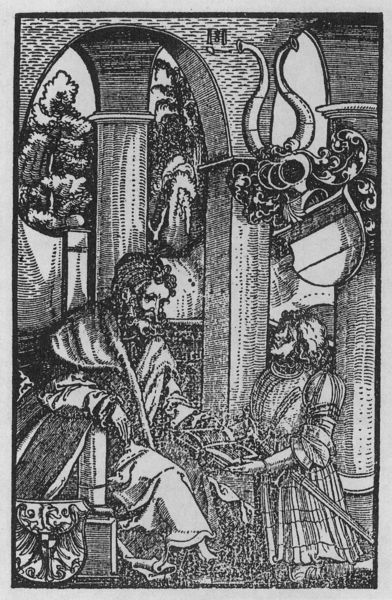
Titel: Johann von Leonrodt zeigt sein Buch Markgraf Friedrich IV von Ansbach und Kulmbach-Bayreuth
Künstler: Hans Schäufelein
Institution: (Seriendruck)
Schlagwörter: adler, baum, blätter, flügel, himmel, laub, mann, weiß, wolken, bäume, landschaft, sitzen, fenster, grau, haar, holz, männer, pfeiler, schwarz, stuhl, stützen, szene, säule, säulen, zeichen, zeichnung, ausblick, gebäude, herren, alt, bart, jung, mütze, architektur, diener, kragen, pelz, steine, herr, horn, innenraum, kirche, gewand, interieur, mantel, sessel, sitzend, locken, renaissance, holzschnitt, bogen, zwei, grafik, graphik, füsse, saal, joche, arch, arches, architecture, audience, chair, column, columns, hat, king, könig, men, palace, pillow, pillows, religious, robes, soldier, sword, thron, throne, white, bench, black, dark, france, gray, grey, hair, nose, old, robe, seated, sit, sitting, symbolism, woman, print, servant, perspective, knie, bögen, schild, gewölbe, knabe, buch, durchblick, druck, druckgraphik, druckgrafik, hochdruck, schraffur, schwarz weiß, holzstich, stich, schwert, woodcut, knien, degen, herrscher, ritter, rüstung, kapitelle, gemäuer, rustika, wappen, jüngling, seiten, anbieten, greek, man, roman, tree, knieend, kniend, knieen, building, german, trees, armor, armour, boy, child, helmet, knight, male, hörner, her, drawing, kupferstich, black and white, decoration, castle, shadow, coat, etching, illustration, sketch, beard, eagle, scene, marble, reading, outside, gehörn, human, arc, square, stifter, engraving, pencil, england, tiefdruck, medieval, religion, coat of arms, crest, seal, shield, book, learning, shading, horns, lithograph, pillar, pointing, humans, knieender, knappe, kneeling, lord, symbol, insignia, royalty, illumination, flachdruck, kneeing, radierung wappen, scholar, bowl, knee, weioss, kneel, emblem, joan of arc, sheild, phoenix, rundbogen, treasure, pillars, helm, graphics, colum, printmaking, question, lesson, solider, grey scale, serf, litography, teaching, wise, scolding, rainessance, medieval art, judge, +stifter, asking, shiled, heraldry, ething, schield, heraldic shields, heraldic crest, heraldic shield, targe, funeral bascinet, maximillian armour, longsword, squire, graving, wisdom, advice, wam, litograph, grey sscale, quesiton, petition, nosee, bir